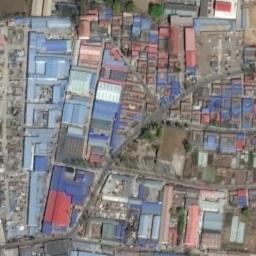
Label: industrial_area